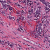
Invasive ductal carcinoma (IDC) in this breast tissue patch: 1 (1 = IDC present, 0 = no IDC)